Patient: sex M, age 44
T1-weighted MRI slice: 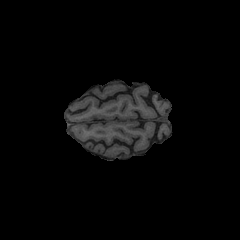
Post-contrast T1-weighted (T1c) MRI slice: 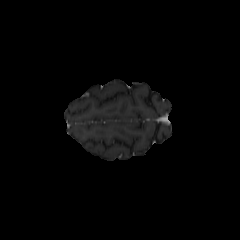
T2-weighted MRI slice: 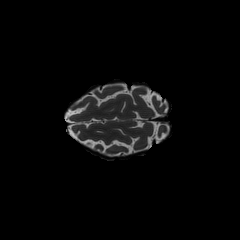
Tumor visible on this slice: no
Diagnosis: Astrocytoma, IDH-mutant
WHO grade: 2